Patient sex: M
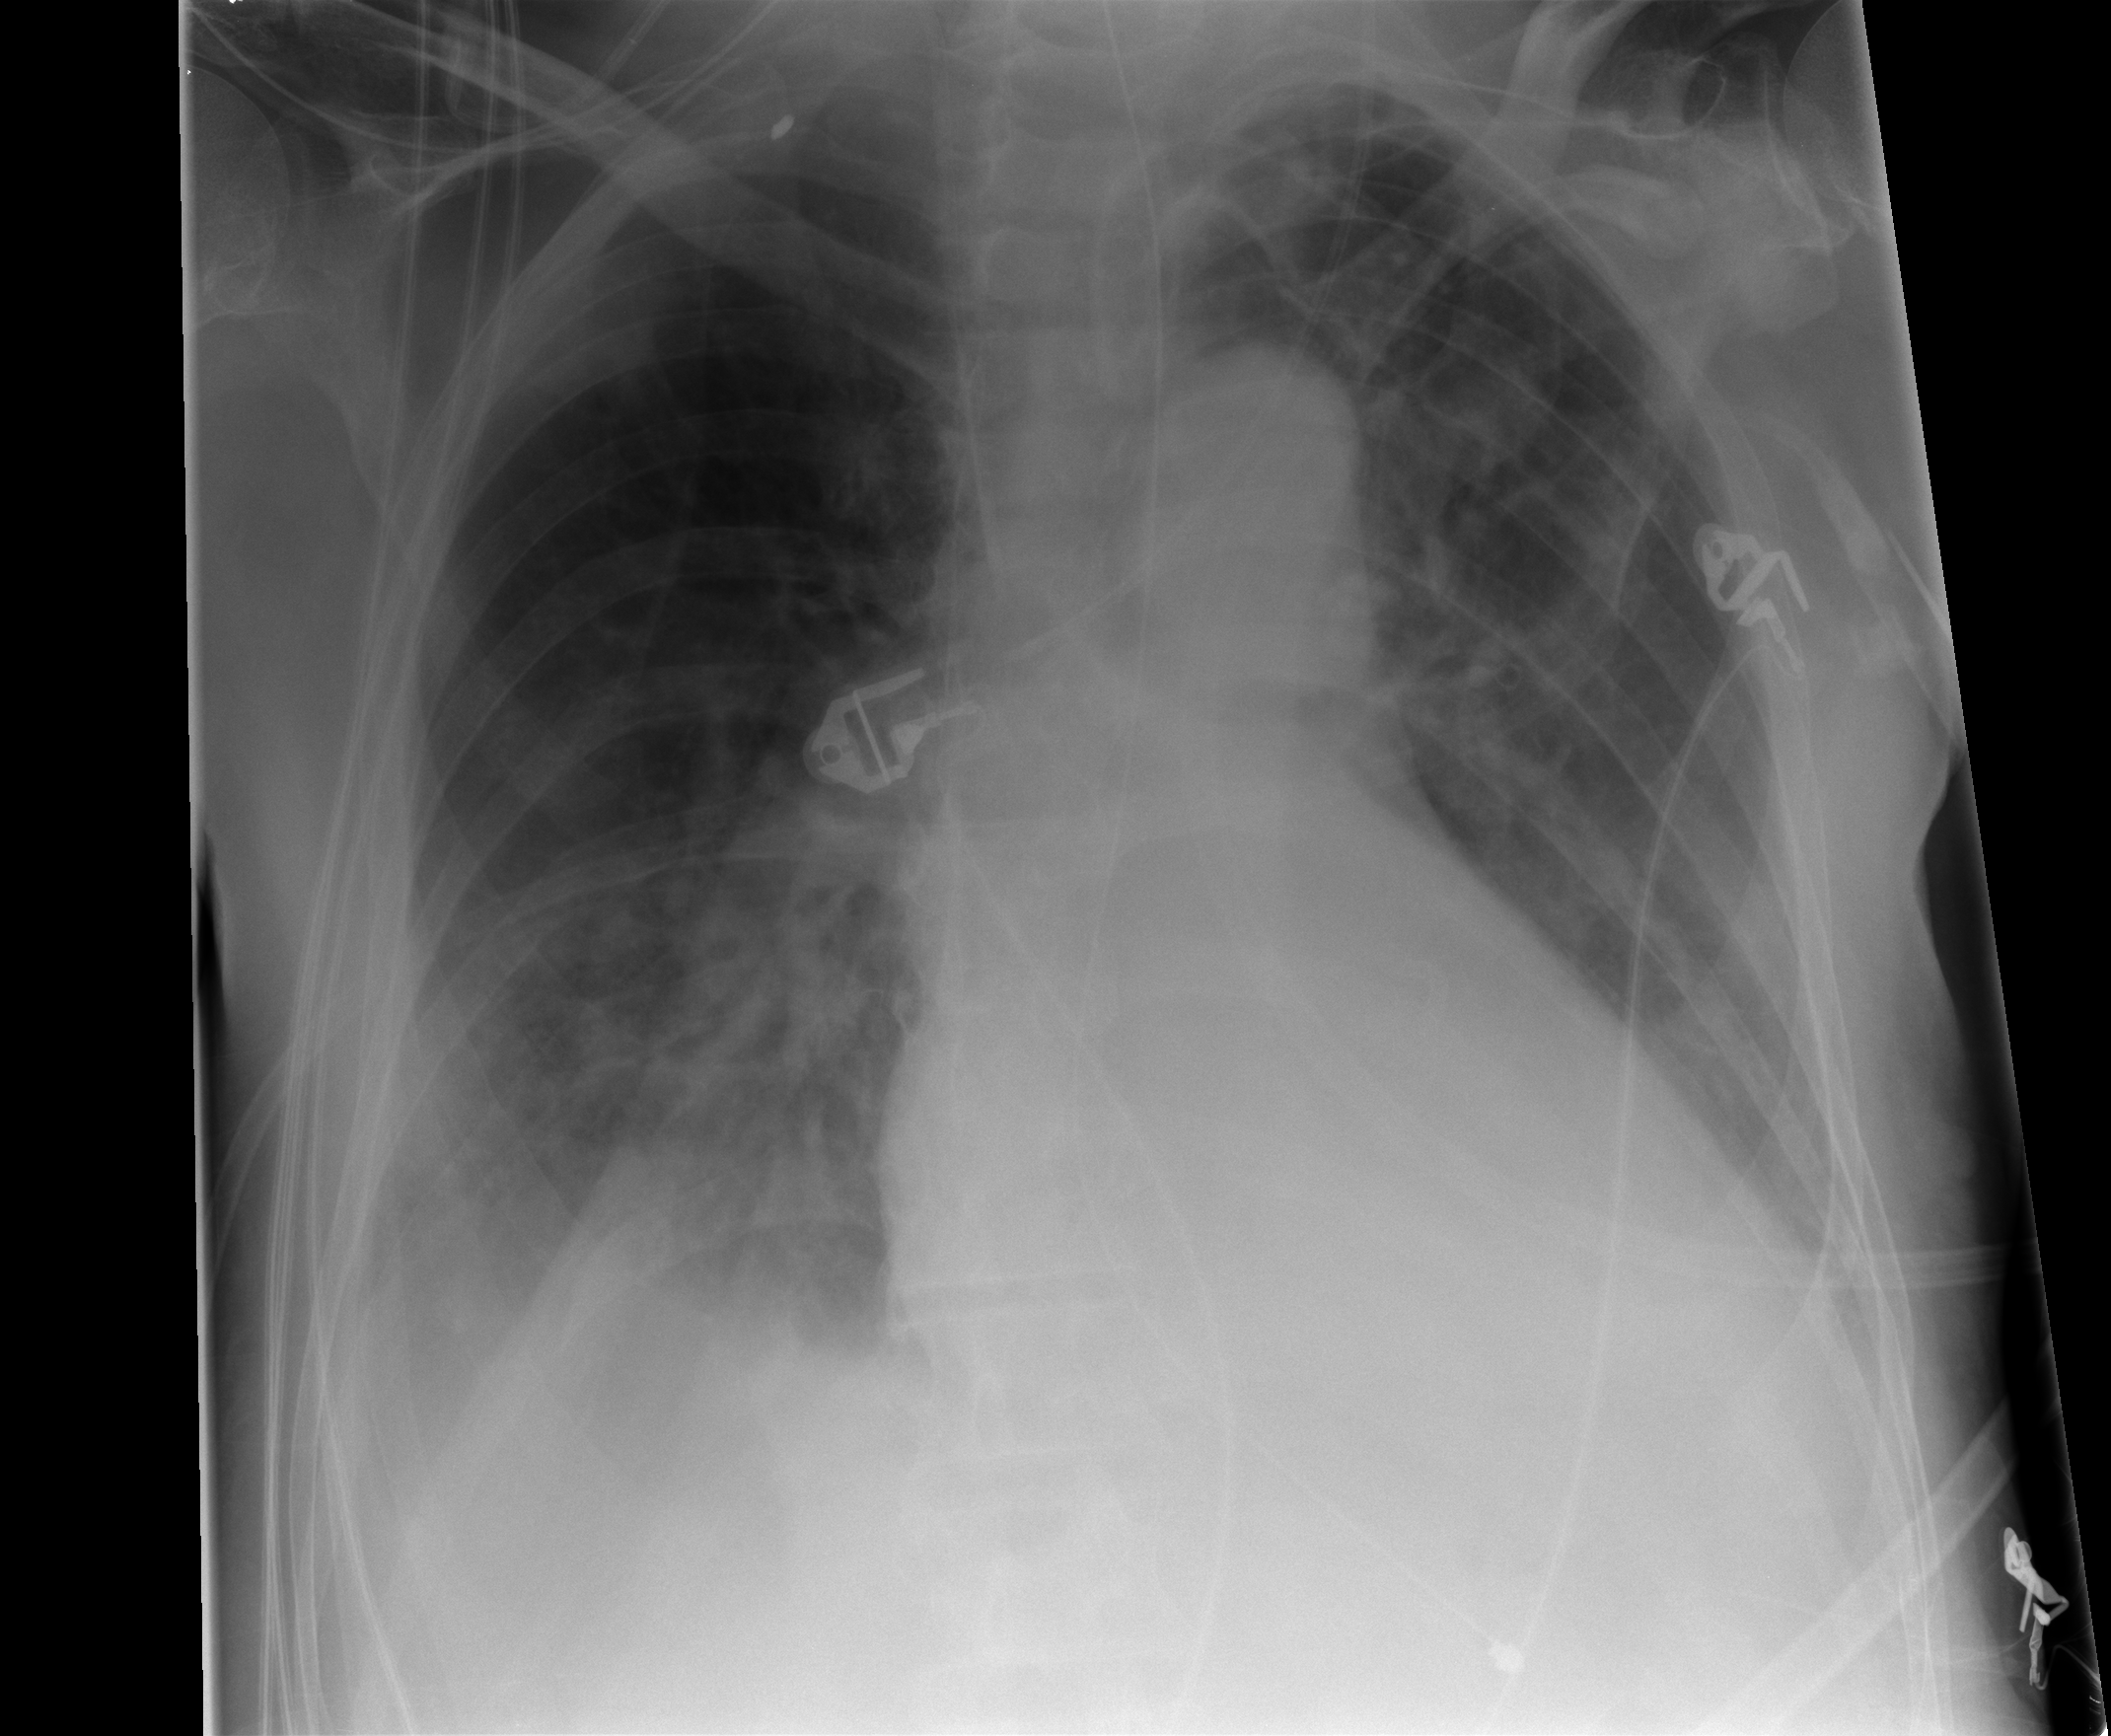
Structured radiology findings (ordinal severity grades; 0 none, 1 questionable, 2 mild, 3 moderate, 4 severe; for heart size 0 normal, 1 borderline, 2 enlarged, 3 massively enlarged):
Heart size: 2
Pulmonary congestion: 2
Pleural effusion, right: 2
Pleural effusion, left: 0
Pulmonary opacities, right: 2
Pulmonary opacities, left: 0
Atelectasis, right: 2
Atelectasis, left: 2